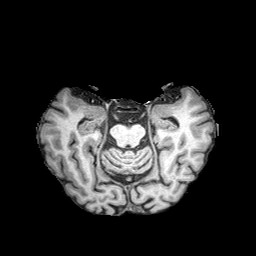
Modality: T1w
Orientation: coronal
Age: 75
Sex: male
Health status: healthy